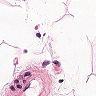
Metastatic tissue present: no